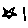
Label: star